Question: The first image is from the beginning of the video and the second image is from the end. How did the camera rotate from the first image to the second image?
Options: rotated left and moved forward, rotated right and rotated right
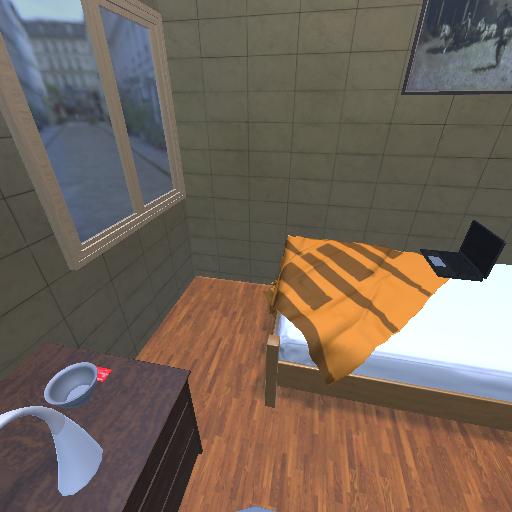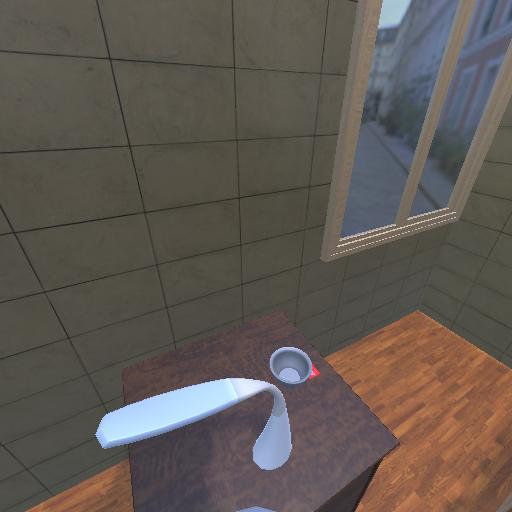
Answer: rotated left and moved forward